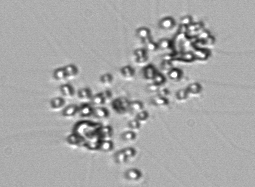
Label: Chaetoceros_didymus_TAG_external_flagellate